Question: I've been messing around trying to change this red border around the LoopingSelector in code, and in Blend. I just can't figure out how to do it. Here's a picture so you have an idea of what I'm talking about.

'''
<Grid Grid.Row="1" Margin="12,0,12,0" toolkit:TurnstileFeatherEffect.FeatheringIndex="1">
<Grid.Resources>
<DataTemplate x:Key="KiloTemplate">
<Grid Background="DarkBlue">
<TextBlock Text="{Binding}" FontSize="54" FontFamily="{StaticResource PhoneFontFamilySemiBold}" HorizontalAlignment="Center" VerticalAlignment="Center" />
<TextBlock Text="kg" FontSize="24" HorizontalAlignment="Right" VerticalAlignment="Bottom" />
</Grid>
</DataTemplate>
</Grid.Resources>
<toolkitPrimitives:LoopingSelector x:Name="loopingSelectorStarost" Margin="12" Width="128" ItemSize="128,128" ItemTemplate="{StaticResource StarostTemplate}" ManipulationStarted="loopingSelector_ManipulationStarted">
<toolkitPrimitives:LoopingSelector.DataSource>
<local:NumberDataSource Privzeti="18" Minimum="13" Maximum="99" />
</toolkitPrimitives:LoopingSelector.DataSource>
</toolkitPrimitives:LoopingSelector>
</Grid>
'''
Here's the soulution, thanks to Chris. W. I copied the style from the Generic.xaml file in the Phone Toolkit samples. I changed the '<DiscreteObjectKeyFrame KeyTime="0" Value="Transparent" />' in the 'Selected' Visual State. Here's the code:
'''
<Style TargetType="toolkitPrimitives:LoopingSelectorItem">
<Setter Property="Foreground" Value="{StaticResource PhoneSubtleBrush}"/>
<Setter Property="Padding" Value="6"/>
<Setter Property="Template">
<Setter.Value>
<ControlTemplate>
<Border x:Name="root" CacheMode="BitmapCache" Background="Transparent" Padding="{TemplateBinding Padding}">
<VisualStateManager.VisualStateGroups>
<VisualStateGroup x:Name="CommonStates">
<VisualStateGroup.Transitions>
<VisualTransition From="Normal" To="Expanded" GeneratedDuration="0:0:0.33" />
<VisualTransition From="Expanded" To="Normal" GeneratedDuration="0:0:0.33" />
</VisualStateGroup.Transitions>
<VisualState x:Name="Normal" />
<VisualState x:Name="Expanded">
<Storyboard>
<DoubleAnimation Storyboard.TargetName="border" Storyboard.TargetProperty="Opacity" To="0.8" Duration="0"/>
</Storyboard>
</VisualState>
<VisualState x:Name="Selected">
<Storyboard>
<DoubleAnimation Storyboard.TargetName="background" Storyboard.TargetProperty="Opacity" To="1" Duration="0"/>
<DoubleAnimation Storyboard.TargetName="border" Storyboard.TargetProperty="Opacity" To="1" Duration="0"/>
<ObjectAnimationUsingKeyFrames Storyboard.TargetName="border" Storyboard.TargetProperty="BorderBrush" Duration="0">
<ObjectAnimationUsingKeyFrames.KeyFrames>
<DiscreteObjectKeyFrame KeyTime="0" Value="DarkGray" />
</ObjectAnimationUsingKeyFrames.KeyFrames>
</ObjectAnimationUsingKeyFrames>
<ObjectAnimationUsingKeyFrames Storyboard.TargetName="contentControl" Storyboard.TargetProperty="Foreground" Duration="0">
<ObjectAnimationUsingKeyFrames.KeyFrames>
<DiscreteObjectKeyFrame KeyTime="0" Value="White" />
</ObjectAnimationUsingKeyFrames.KeyFrames>
</ObjectAnimationUsingKeyFrames>
</Storyboard>
</VisualState>
</VisualStateGroup>
</VisualStateManager.VisualStateGroups>
<Border.RenderTransform>
<TranslateTransform x:Name="Transform"/>
</Border.RenderTransform>
<Grid>
<Rectangle x:Name="background" Margin="0" Opacity="0" Fill="{StaticResource PhoneAccentBrush}" CacheMode="BitmapCache"/>
<Border x:Name="border" Opacity="0" BorderThickness="3" BorderBrush="{StaticResource PhoneSubtleBrush}">
<ContentControl x:Name="contentControl" HorizontalAlignment="Stretch" HorizontalContentAlignment="Stretch" VerticalAlignment="Stretch" VerticalContentAlignment="Stretch">
<ContentPresenter x:Name="contentPresenter" CacheMode="BitmapCache"/>
</ContentControl>
</Border>
</Grid>
</Border>
</ControlTemplate>
</Setter.Value>
</Setter>
</Style>
'''
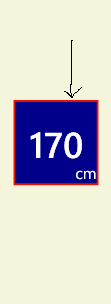
Answer: Start by finding the template for it, a quick solution search for 'TargetType="primitives:LoopingSelectorItem"' should expose it pretty quick or you could likely get to it in Blend.
Once you have the template you'll just locate the 'Border' or 'Rectangle' object in the template that's causing that border.
However that may not even be necessary if the property is bound to the template already. Can you set something like 'BorderBrush' directly to it? I'd have to load something up to look so I'm just guessing at this point.
Hope this helps.